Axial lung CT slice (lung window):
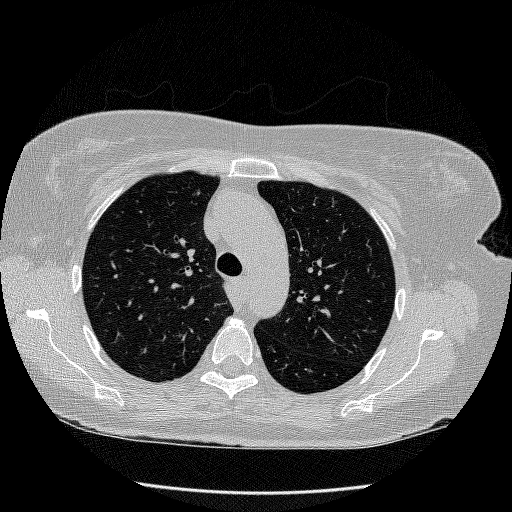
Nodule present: no